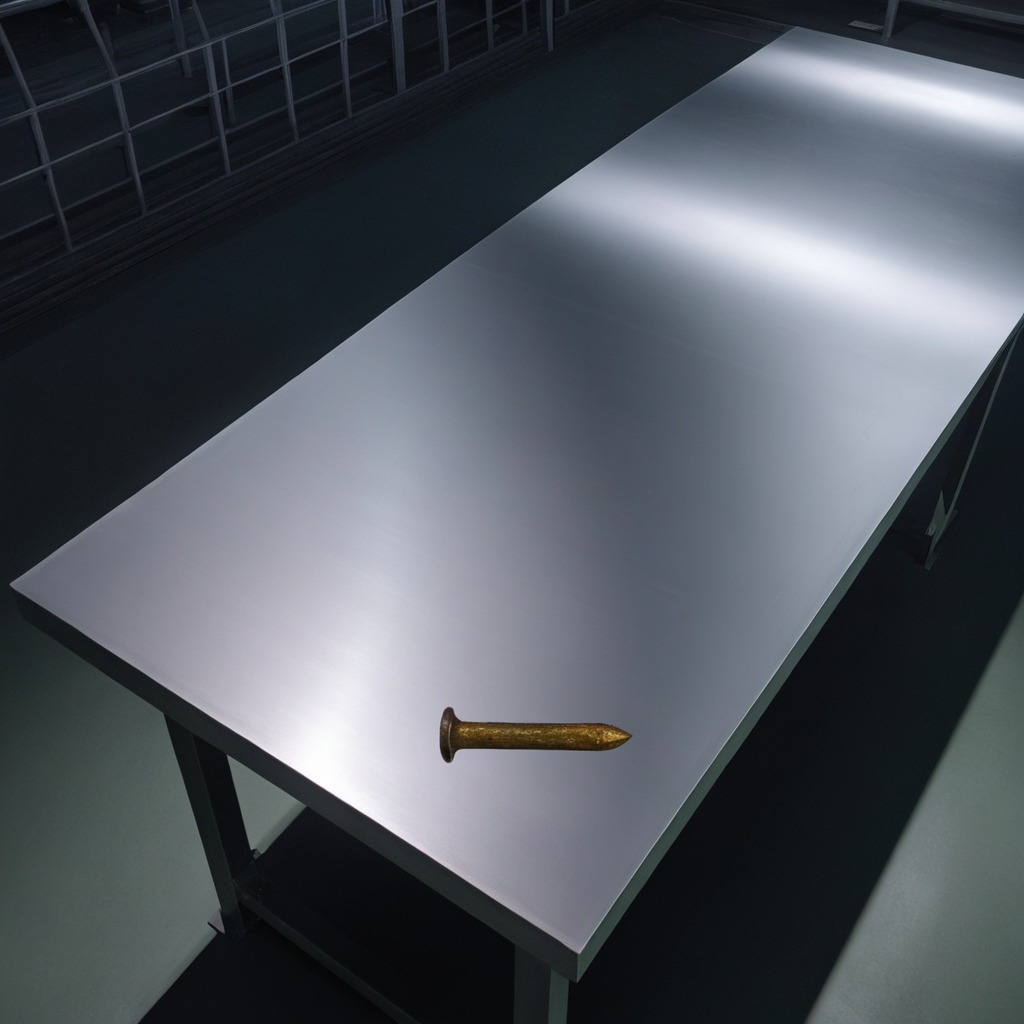
A nail is lying on the tabletop.